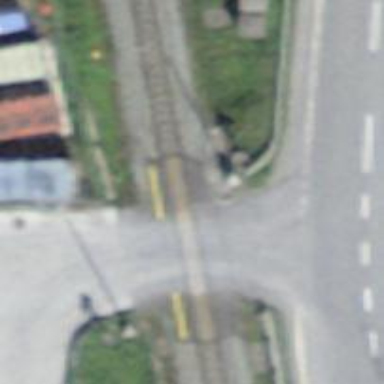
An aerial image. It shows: Level crossing along the railway.